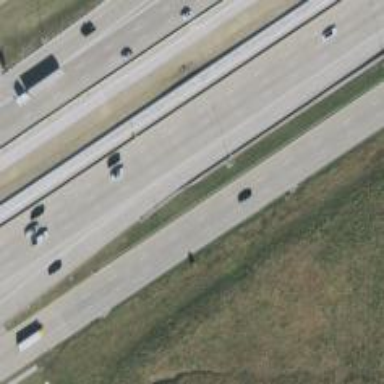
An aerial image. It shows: View of motorway.